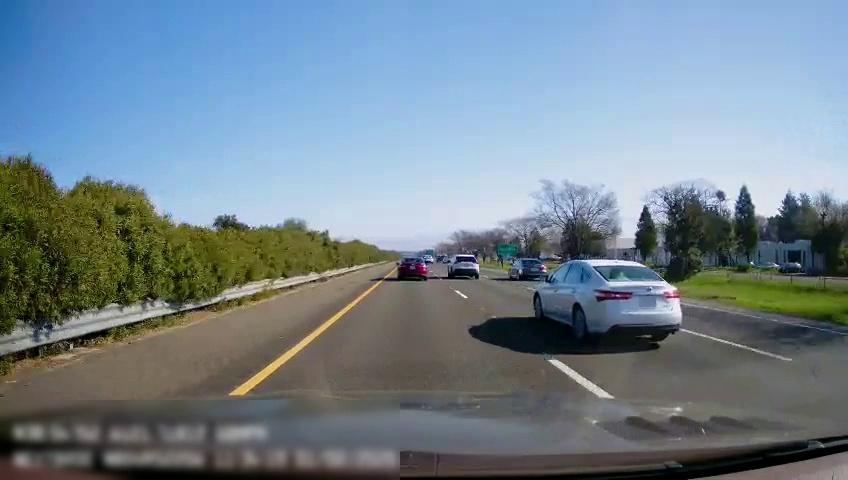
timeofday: Day
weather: Sunny
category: Drivable Space
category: Vehicles | Car
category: Vehicles | Car
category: Vehicles | Car
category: Vehicles | Car
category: Vehicles | SUV
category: Lanes | Current Lane
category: Lanes | Current Lane
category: Lanes | Alternate Lane
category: Lanes | Alternate Lane
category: Traffic | Signs